Aerial crown-view tile of a tropical tree (Barro Colorado Island, Panama), acquired 20241216:
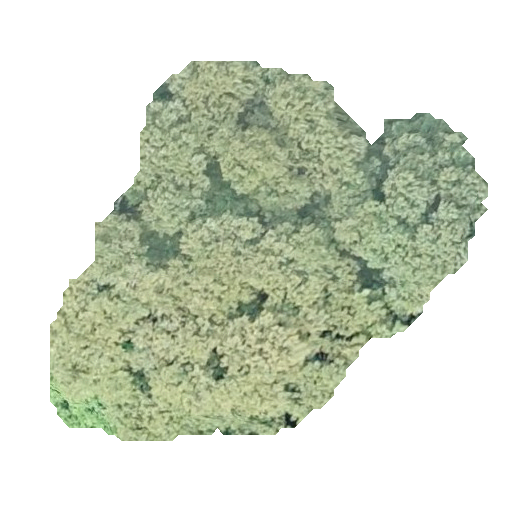
Species: Luehea seemannii
GBIF accepted scientific name: Luehea seemannii
Crown area: 162.199 m²